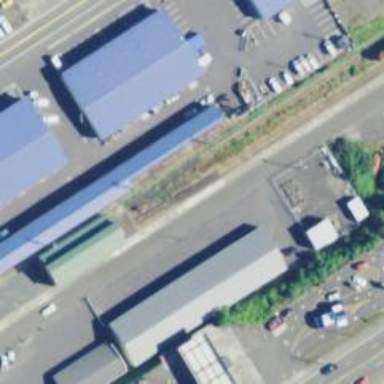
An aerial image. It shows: Rail spur service.